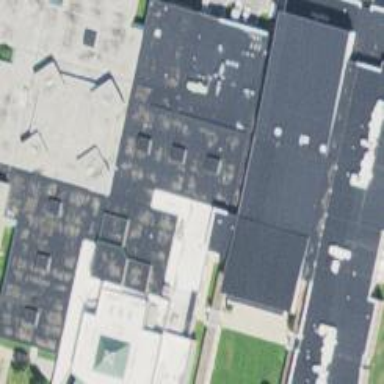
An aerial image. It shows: School building.